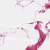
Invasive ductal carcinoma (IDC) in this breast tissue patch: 0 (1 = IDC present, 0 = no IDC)